Interaction volume radius: 5 \u00c5
Interaction volume height: 10 \u00c5
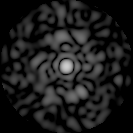
Disorder parameter: 0.838